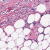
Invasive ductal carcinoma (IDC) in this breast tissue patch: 0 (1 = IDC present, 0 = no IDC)